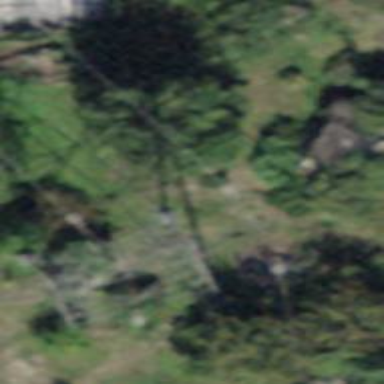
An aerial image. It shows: Three cables of power line.